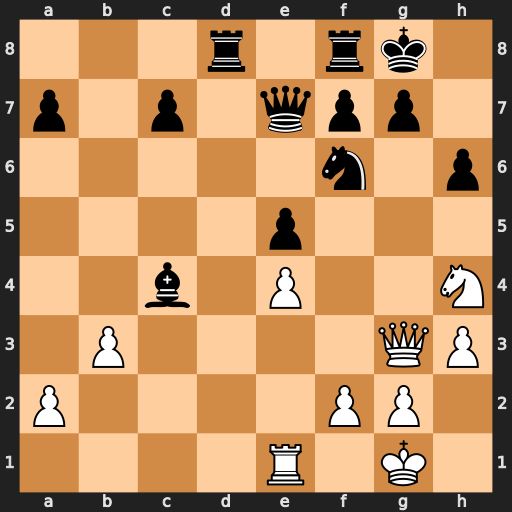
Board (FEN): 3r1rk1/p1p1qpp1/5n1p/4p3/2b1P2N/1P4QP/P4PP1/4R1K1
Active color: w
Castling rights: -
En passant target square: -
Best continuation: Nf5 g6 Nxe7+